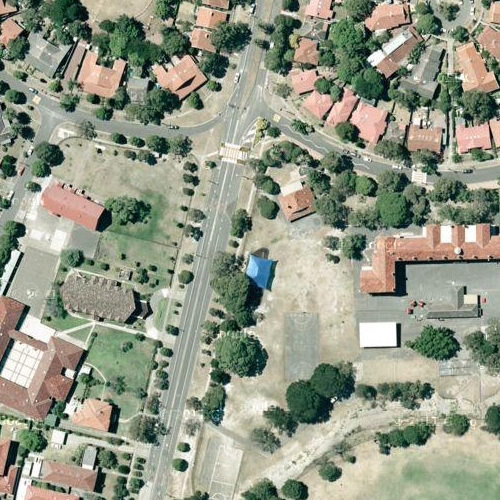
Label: sydney